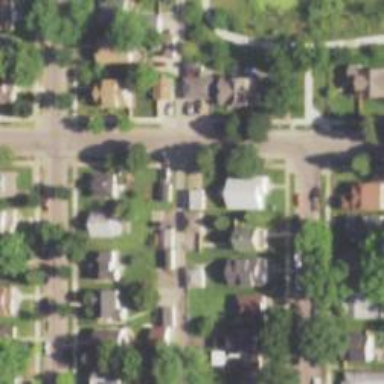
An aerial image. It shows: Alley classified as service road.